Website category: sports
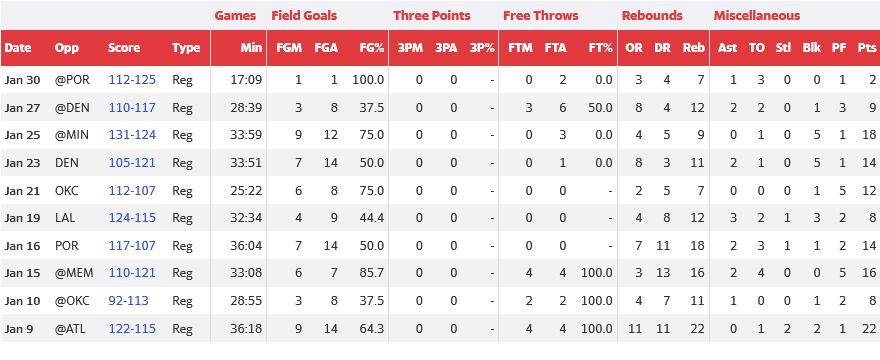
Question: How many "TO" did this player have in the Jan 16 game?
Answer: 3

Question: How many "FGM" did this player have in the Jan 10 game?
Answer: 3

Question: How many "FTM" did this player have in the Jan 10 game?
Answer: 2

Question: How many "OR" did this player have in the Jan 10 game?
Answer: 4

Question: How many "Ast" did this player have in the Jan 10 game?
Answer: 1

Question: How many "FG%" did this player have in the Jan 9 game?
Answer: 64.3

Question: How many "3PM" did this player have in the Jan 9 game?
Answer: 0

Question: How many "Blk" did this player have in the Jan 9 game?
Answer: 2

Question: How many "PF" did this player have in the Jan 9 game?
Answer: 1

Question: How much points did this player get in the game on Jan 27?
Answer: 9

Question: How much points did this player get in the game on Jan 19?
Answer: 8

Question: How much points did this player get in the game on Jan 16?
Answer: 14

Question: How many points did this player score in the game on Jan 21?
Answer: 12

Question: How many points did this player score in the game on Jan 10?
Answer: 8

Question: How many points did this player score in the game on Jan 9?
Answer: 22

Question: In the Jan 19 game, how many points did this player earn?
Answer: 8

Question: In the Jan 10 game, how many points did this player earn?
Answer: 8

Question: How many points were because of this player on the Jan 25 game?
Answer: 18

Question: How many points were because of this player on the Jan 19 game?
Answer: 8

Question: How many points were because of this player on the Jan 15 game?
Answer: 16